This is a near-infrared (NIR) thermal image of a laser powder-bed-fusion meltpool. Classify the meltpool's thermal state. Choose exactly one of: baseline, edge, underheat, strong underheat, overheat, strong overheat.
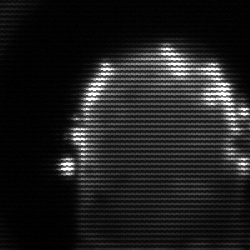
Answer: baseline